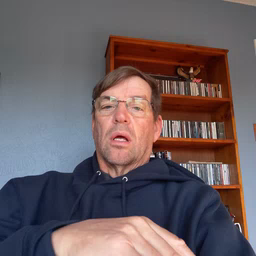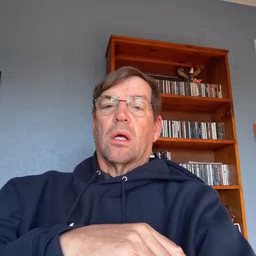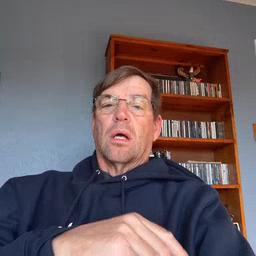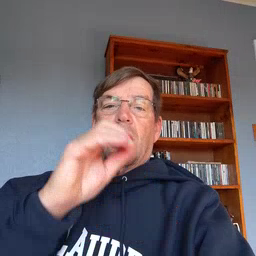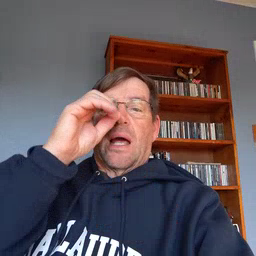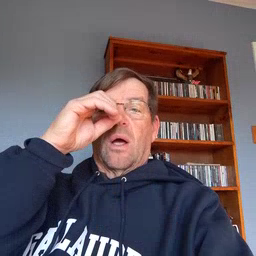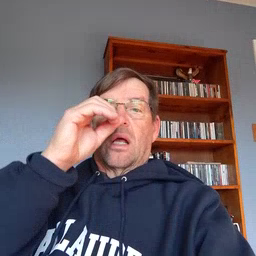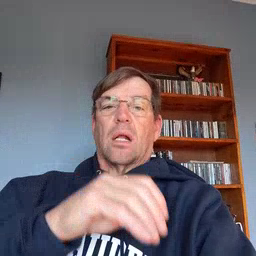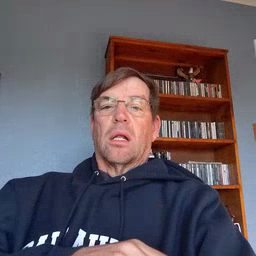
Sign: owl